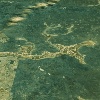
Label: land